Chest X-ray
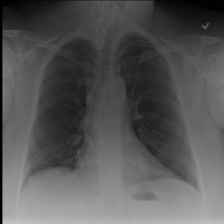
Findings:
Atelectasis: negative
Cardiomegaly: negative
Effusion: negative
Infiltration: negative
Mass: negative
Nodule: negative
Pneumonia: negative
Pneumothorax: negative
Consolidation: negative
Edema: negative
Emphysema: negative
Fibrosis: negative
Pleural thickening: negative
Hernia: negative